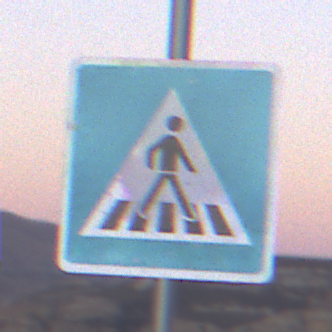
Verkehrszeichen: FussgaengerueberwegLinks
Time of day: Dusk
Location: Outdoor (Nature)
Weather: Clear
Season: NotSpecified
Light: Natural